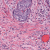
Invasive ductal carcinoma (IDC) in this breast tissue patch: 1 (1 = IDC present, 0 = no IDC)